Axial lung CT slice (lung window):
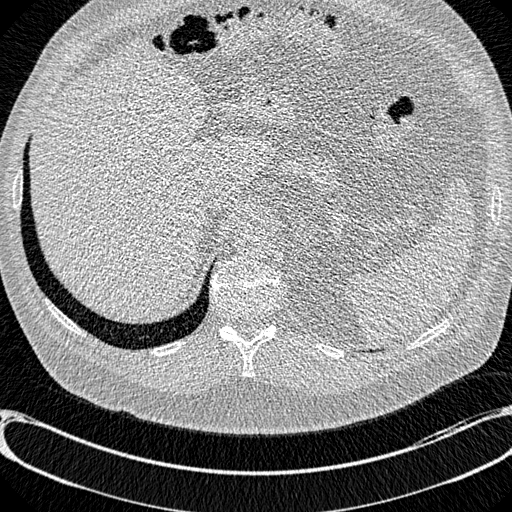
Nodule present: no